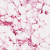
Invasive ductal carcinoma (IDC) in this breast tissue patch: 0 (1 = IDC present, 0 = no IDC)